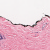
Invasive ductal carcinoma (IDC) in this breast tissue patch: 0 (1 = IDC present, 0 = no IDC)